Question: In java, how can we open a folder (e.g. c:) for user on click of a button, e.g like the way " locate this file on disk" or "open containing folder" does when we download a file and we want to know where it was saved. The goal is to save user's time to open a browser and locate the file on disk.
Thanks ( image below is an example from what firefox does)

I got the answer:
Here is what worked for me in Windows 7:
'''
File foler = new File("C:\"); // path to the directory to be opened
Desktop desktop = null;
if (Desktop.isDesktopSupported()) {
desktop = Desktop.getDesktop();
}
try {
desktop.open(foler);
} catch (IOException e) {
}
'''
Thanks to @AlexS
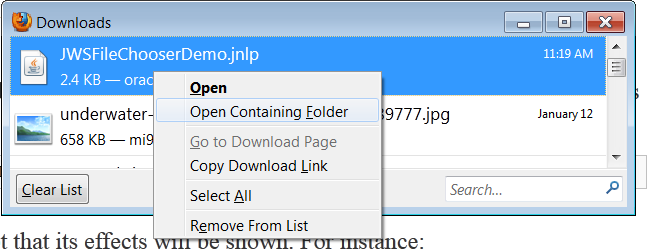
Answer: I assume you have a file. With java.awt.Desktop you can use something like this:
'''
public static void openContaiingFolder(File file) {
String absoluteFilePath = file.getAbsolutePath();
File folder = new File(absoluteFilePath.substring(0, absoluteFilePath.lastIndexOf(File.separator)));
openFolder(folder);
}
public static void openFolder(File folder) {
if (Desktop.isDesktopSupported()) {
Desktop.getDesktop().open(folder);
}
}
'''
Be awrae that if you call this with a File that is no directory at least Windows will try to open the file with the default program for the filetype.
But I don't know on which platforms this is supported.